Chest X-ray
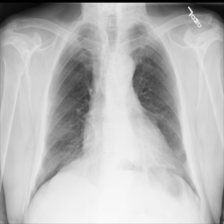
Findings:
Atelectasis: positive
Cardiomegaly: positive
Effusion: positive
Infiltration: negative
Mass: negative
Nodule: positive
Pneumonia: negative
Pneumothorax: negative
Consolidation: negative
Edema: negative
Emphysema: negative
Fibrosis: negative
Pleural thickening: positive
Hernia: negative